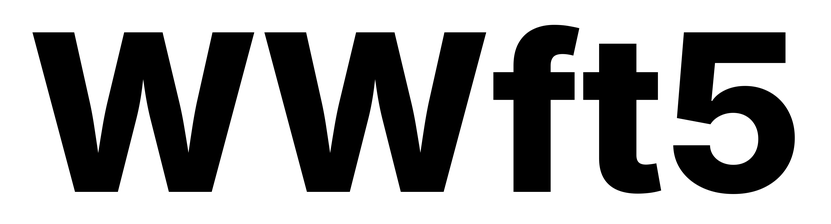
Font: Inter_ExtraBold